Interaction volume radius: 10 \u00c5
Interaction volume height: 10 \u00c5
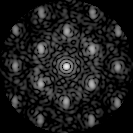
Disorder parameter: 0.4044